Question: Given a div of arbitrary aspect ratio, what's the best way to place and style an image (also with an arbitrary aspect ratio) inside such that:
1. It is both inscribed and centered
2. Its dimensions and position are set using relative values so that the image will remain inscribed and centered automatically when the frame is uniformly scaled (javascript should only be required when the image is initially inserted, or if the frame's aspect ratio changes)
3. Extra markup is minimized
Here's the result we want:

<URL>, which is just:
Markup
'''
Should pillarbox
<div class="frame">
<img src="http://www.placekitten.com/200/300" />
</div>
Should letterbox
<div class="frame">
<img src="http://www.placekitten.com/300/200" />
</div>
'''
CSS
'''
.frame {
width: 200px;
height: 200px;
border: 2px solid black;
margin: 10px 0px 100px 0;
}
'''
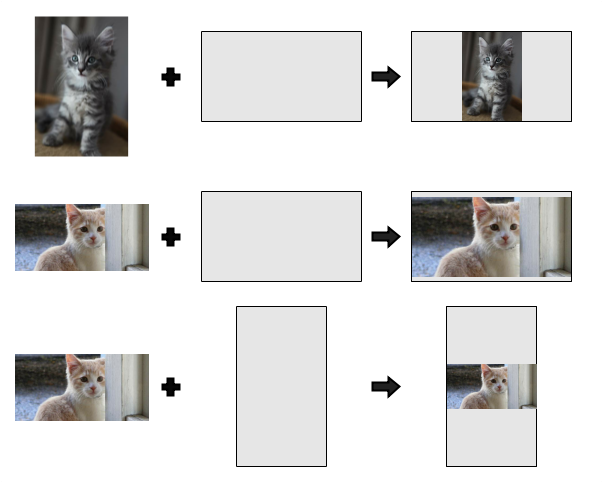
Answer: By combining <URL>
'''
.frame {
width: 400px;
height: 400px;
border: 2px solid black;
margin: 10px 0px 100px 0;
position: relative; /* added */
}
img {
max-height: 100%;
max-width: 100%;
position: absolute;
margin: auto;
top: 0; left: 0; bottom: 0; right: 0;
}
'''
with javascript
'''
var inscribe = function(img, frame) {
var imgRatio = img.width / img.height;
var frameRatio = frame.offsetWidth / frame.offsetHeight;
if (imgRatio > frameRatio) { // image is wider than frame; letterbox
img.style.width = '100%';
img.style.height = 'auto';
} else { // image is taller than frame; pillarbox
img.style.width = 'auto';
img.style.height = '100%';
}
}
'''
all requirements can be satisfied.
<URL>